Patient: sex M, age 64
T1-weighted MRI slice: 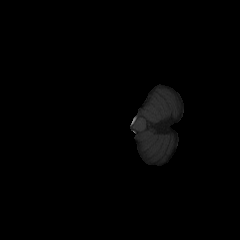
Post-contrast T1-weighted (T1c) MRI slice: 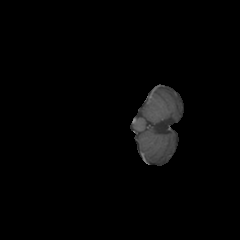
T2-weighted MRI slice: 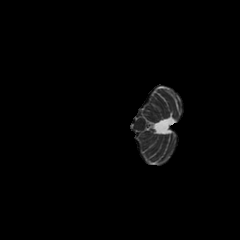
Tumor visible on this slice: no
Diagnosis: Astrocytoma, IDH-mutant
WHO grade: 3